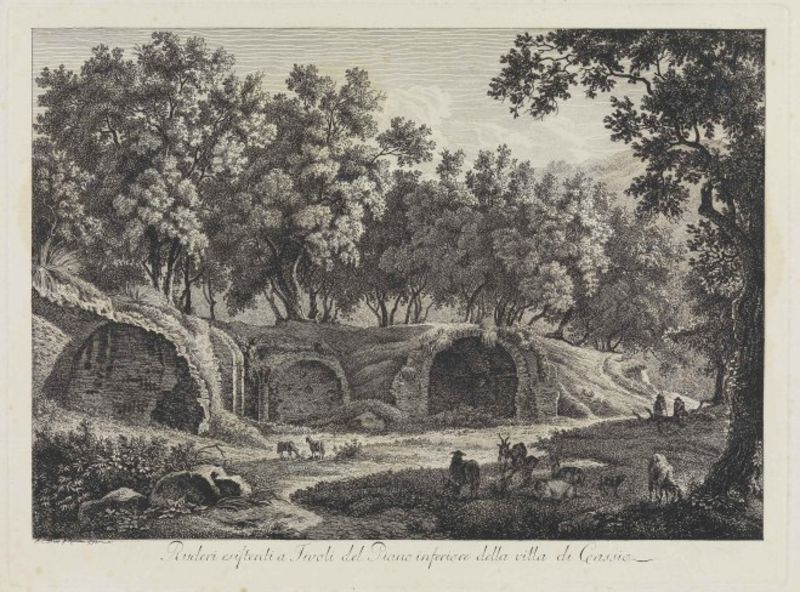
Titel: Tivoli: die Überreste des Untergeschosses der Villa di Cassio
Künstler: Albert Christoph Dies
Standort: Karlsruhe
Institution: Staatliche Kunsthalle Karlsruhe
Schlagwörter: baum, berg, blätter, dunkel, felsen, himmel, laub, mann, schatten, wasser, weiß, wolken, baumstämme, bäume, fluss, landschaft, menschen, äste, abend, blumen, frankreich, grau, holz, licht, männer, schwarz, skizze, strasse, säule, zeichnung, blick, gras, haus, hund, park, tier, tiere, weg, wiese, wolke, alt, barock, stehen, stein, steine, bild, schauen, signatur, bach, erde, gräser, hügel, natur, stamm, strauch, vieh, weide, zweige, brücke, busch, büsche, gebüsch, pfad, sommertag, sonne, sträucher, futter, drei, personen, pflanzen, höhle, wald, anhöhe, pferde, rund, garten, hase, holzschnitt, schrift, sommer, papier, ruhe, düster, ansicht, bogen, italien, naturalismus, perspektive, türen, studie, abhang, fels, hang, mauer, grafik, graphik, grasen, herde, schlucht, wolkenlos, idylle, rast, rundbogen, stille, böschung, romantik, querformat, stämme, wild, baumkronen, tor, bögen, paradies, eingang, keller, ruine, gewölbe, lamm, schaf, unterschrift, weiden, wurzel, geheimnis, idyll, moos, wälder, lichtung, füttern, druck, druckgraphik, schnitt, schwarz-weiß, druckgrafik, radierung, stich, lithografie, illustration, text, beschriftung, höhlen, quer, bleistift, ruinen, laubbaum, frieden, gemäuer, villa, rau, landschaftsbild, wurzeln, efeu, hirsch, hirsche, reh, rehe, mauern, fressen, rundbögen, grotte, wäldchen, felsbrocken, eiche, knorrig, aquädukt, rokokko, arkadien, postkarte, eichen, kupferstich, bock, lämmer, schafe, hirte, hirten, schaaf, schaafe, schäfer, ziege, weise, tunnel, repoussoir, ziegen, nischen, friedlich, bäuem, zerfallen, torbögen, grotten, italienisch, rehbock, dunkeö, rhe, tivoli, bergwerk, hohle, tunel, unterkunft, bäumme, himmel bäume, 19. jahrhundert, 18. jahrhundert, 17. jahrhundert, hjimmel, altertümer, bäunme, bäume#wald, ry, graswiese, lanchaft, eiskeller, bestrüpp, villa hadriana, natur malerei